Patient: sex M, age 76
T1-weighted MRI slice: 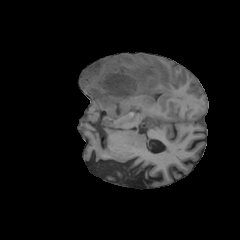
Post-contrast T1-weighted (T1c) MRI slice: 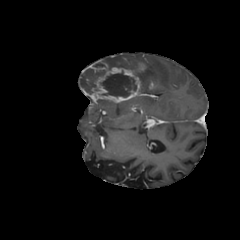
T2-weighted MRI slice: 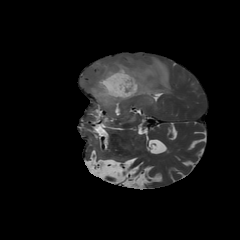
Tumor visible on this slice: yes
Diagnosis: Glioblastoma, IDH-wildtype
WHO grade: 4